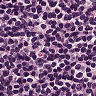
Metastatic tissue present: no